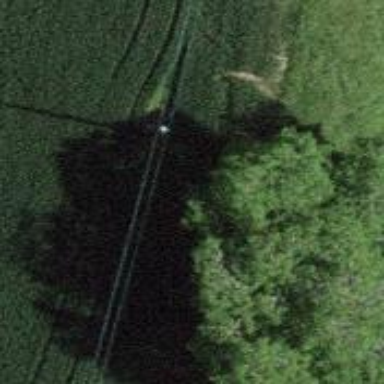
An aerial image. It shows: Power pole.